Question: How can I align the image with the text?

'''
<fieldset>
<legend>
<img src="http://www.placehold.it/50" width="50" height="50" />
<label id="dettagli_ordine">Dettagli Ordine Ndeg ${numero_ordine}</label>
</legend>
</fieldset>
'''
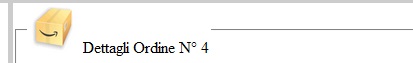
Answer: # Use CSS backgrounds for decorative images
Ideally you would use a background image in the CSS for the legend element. CSS backgrounds should be used for displaying decorative images.
The label element should not be placed in the legend, as the legend provides a caption for the entire fieldsets content and the label is for input labels.
---
The '<legend>' element can be horrendously difficult to style, especially cross-browser. Extra control can be obtained by using a '<span>' inside and applying the styling to that.
'''
<legend><span>I am a legend... text</span></legend>
'''
---
## Let's make this with a background image

## Working Example
Give the legend a height and move the text as desired with padding and line-height:
'''
legend {
background: url(http://www.placehold.it/50) no-repeat;
height: 50px;
line-height: 50px;
padding: 0 0 0 60px;
}
'''
'''
<fieldset>
<legend>
Dettagli Ordine Ndeg ${numero_ordine}
</legend>
</fieldset>
'''